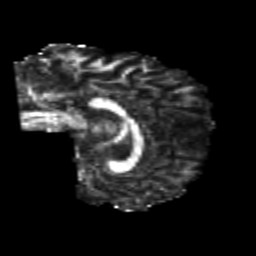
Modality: FA
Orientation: sagittal
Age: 22
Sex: female
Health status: healthy
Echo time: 0.074 s